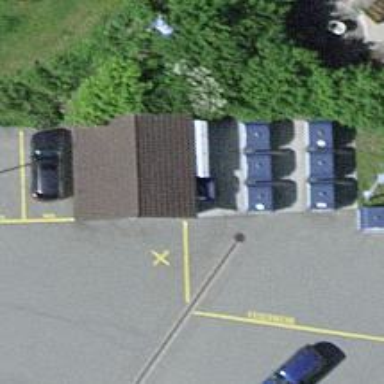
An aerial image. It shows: Recycling container at amenity designated for recycling.